Field crop: maize
Growth stage: 2
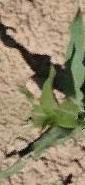
Species: maize